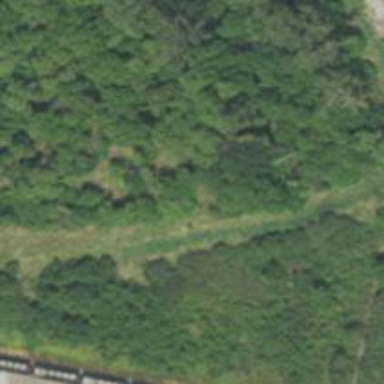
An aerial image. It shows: Junction on the railway.